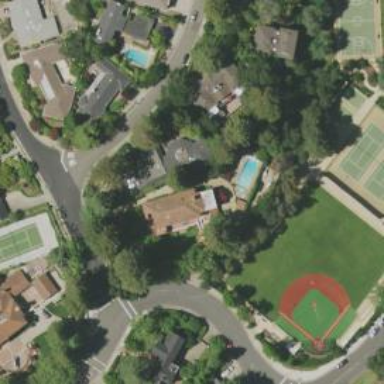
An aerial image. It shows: Baseball pitch for leisure land activities.